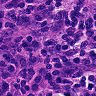
Metastatic tissue present: no